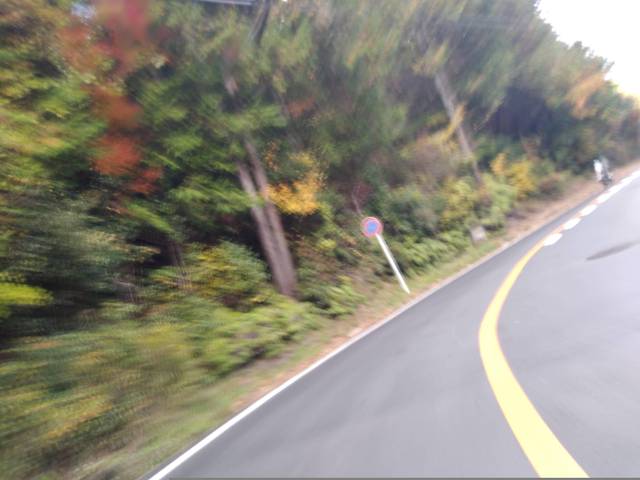
Region: Japan
Coordinates: 35.047, 135.68